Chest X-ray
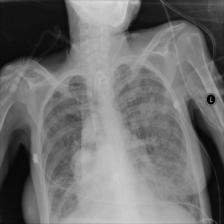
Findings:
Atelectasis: negative
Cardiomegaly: negative
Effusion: negative
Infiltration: positive
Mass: negative
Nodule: negative
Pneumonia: negative
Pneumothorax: negative
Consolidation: negative
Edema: negative
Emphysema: negative
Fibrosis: negative
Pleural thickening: negative
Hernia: negative